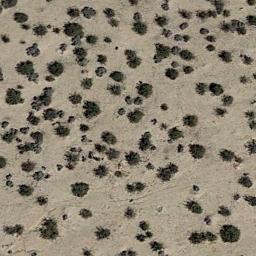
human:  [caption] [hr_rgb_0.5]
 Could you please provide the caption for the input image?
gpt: Chaparral is evenly distributed on the sand .

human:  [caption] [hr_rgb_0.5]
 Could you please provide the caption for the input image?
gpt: The chaparral is consist of some bushes on the desert .

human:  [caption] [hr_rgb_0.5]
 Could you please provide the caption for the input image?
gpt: In this jungle, Only the little vegetation can be seen .

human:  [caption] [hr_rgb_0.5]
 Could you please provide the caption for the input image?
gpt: A lot of green chaparrals grow in the desert .

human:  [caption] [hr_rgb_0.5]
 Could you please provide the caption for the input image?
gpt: The chaparral is not evenly distributed .